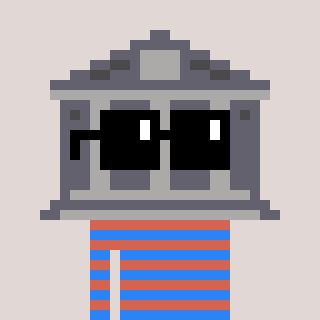
a pixel art character with square black sunglasses, a bank-shaped head and a peachy-colored body on a warm background